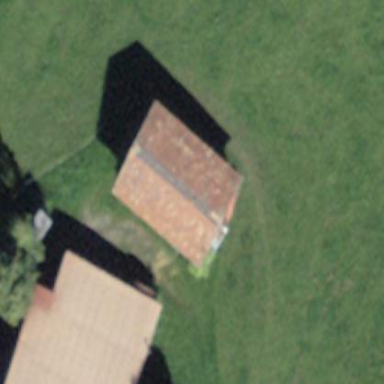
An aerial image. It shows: Rural barn.